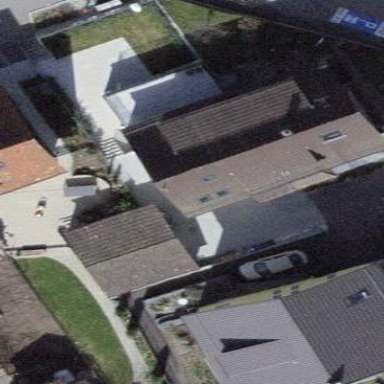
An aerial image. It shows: Detached building.